Field crop: maize
Growth stage: 2
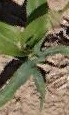
Species: maize